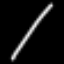
Label: line